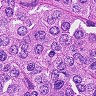
Metastatic tissue present: yes